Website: ulta-beauty
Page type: customer-info-address
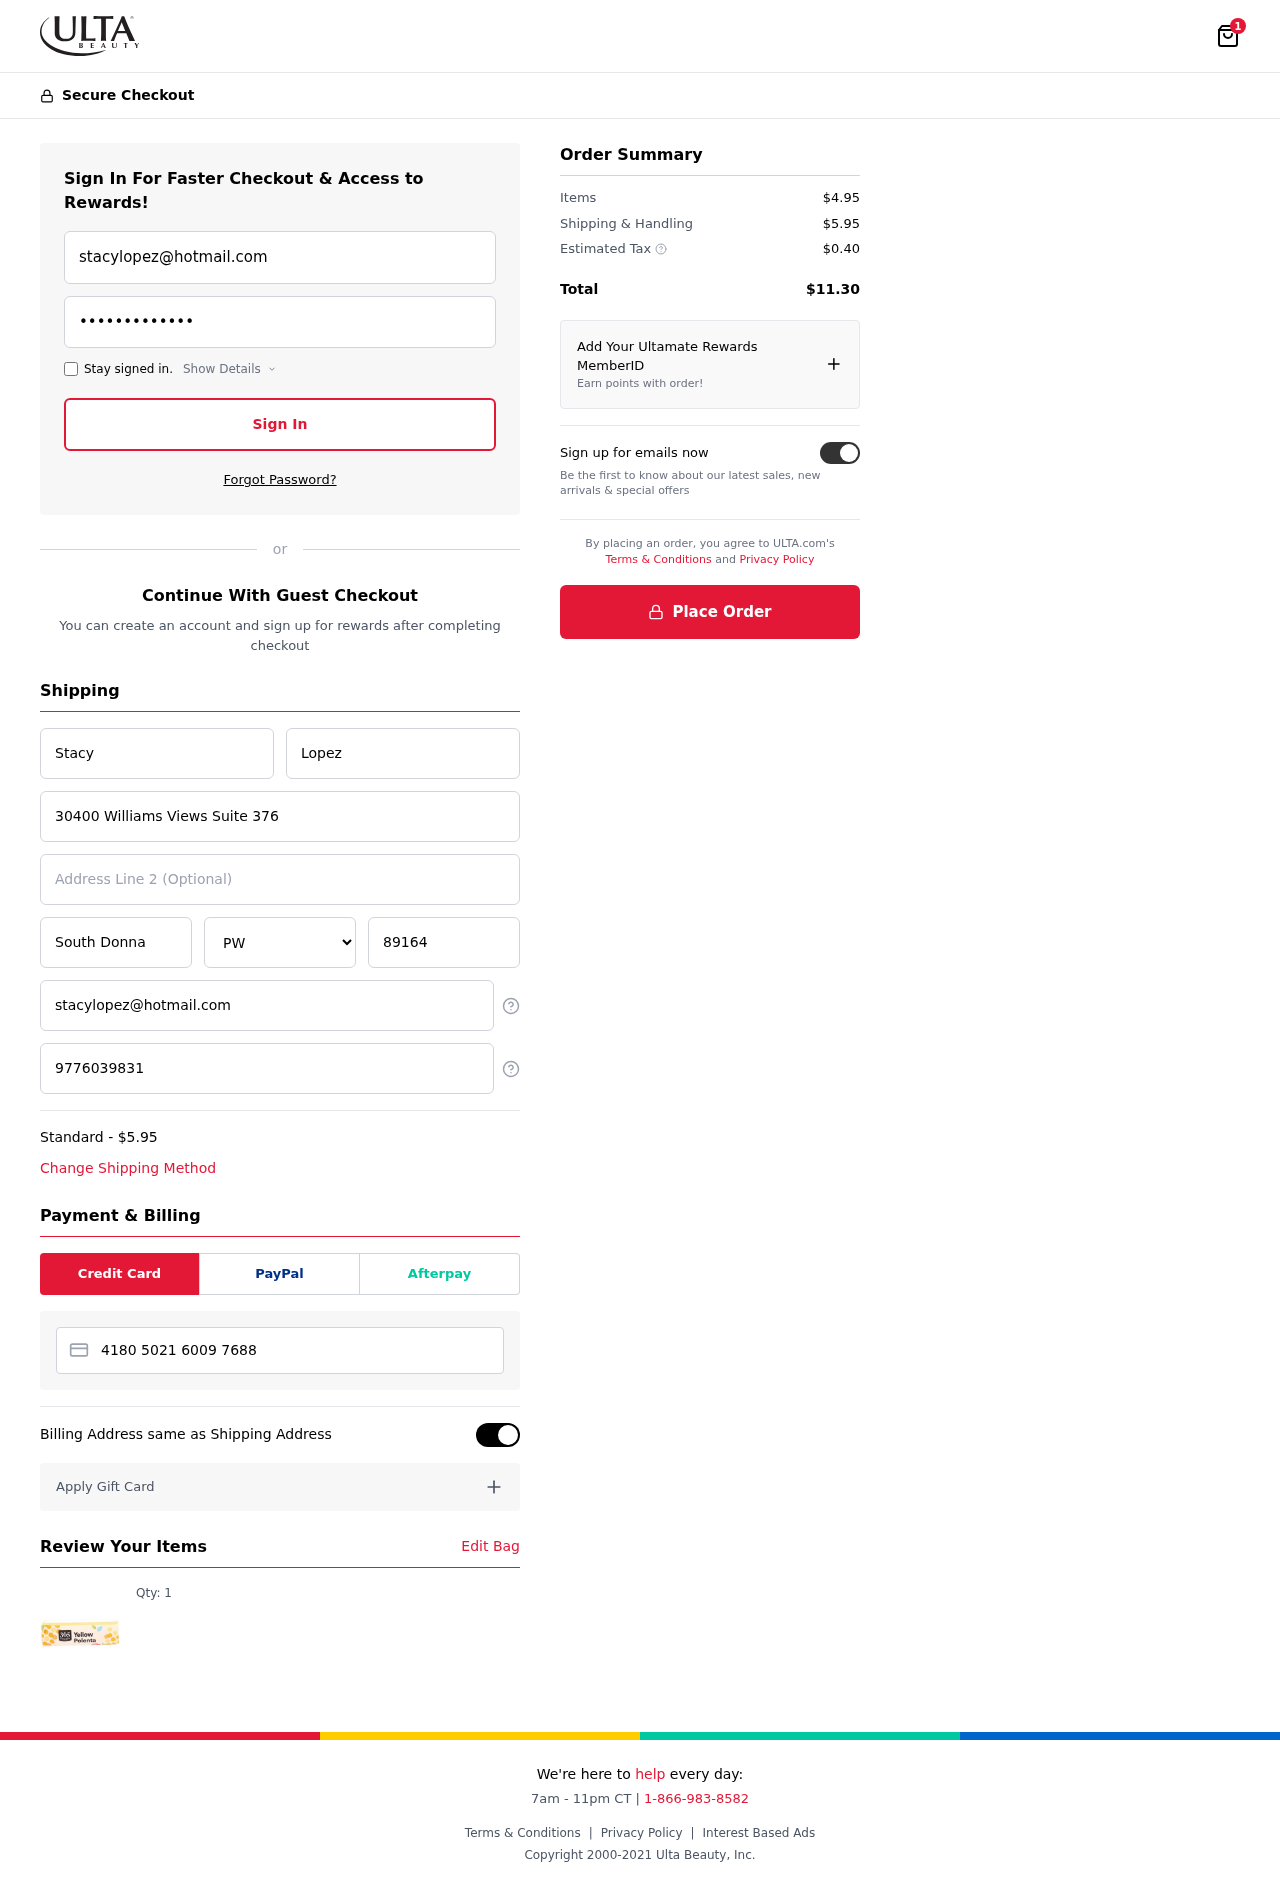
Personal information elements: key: PII_CARD_NUMBER
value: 4180 5021 6009 7688
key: PII_CITY
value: South Donna
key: PII_EMAIL
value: stacylopez@hotmail.com
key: PII_FIRSTNAME
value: Stacy
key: PII_LASTNAME
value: Lopez
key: PII_PHONE
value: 9776039831
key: PII_POSTCODE
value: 89164
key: PII_STATE
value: PW
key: PII_STREET
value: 30400 Williams Views Suite 376
Product elements: key: PRODUCT1_QUANTITY
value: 1
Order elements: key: ORDER_NUM_ITEMS
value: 1
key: ORDER_SHIPPING_COST
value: $5.95
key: ORDER_ITEMS_TOTAL
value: $4.95
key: ORDER_SHIPPING_COST2
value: $5.95
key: ORDER_TAX
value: $0.40
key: ORDER_TOTAL
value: $11.30